Question: I need to add piecewise polynomials derived from multiple datasets. Is there an easy way to add piecewise polynomials together without interpolating? In other words, given PP1 and PP2, is there a way to generate PP3 (where PP3 remains in a piecewise polynomial form)? e.g...
'''
t1 = linspace(0,1,5);
t2 = linspace(0,1,7);
pp1 = spline(t1,sin(pi*t1));
pp2 = spline(t2,t2.^2);
close all
hold on
tnew = linspace(0,1,50);
h(:,1) = plot(tnew,ppval(pp1,tnew));
plot(t1,ppval(pp1,t1),'bs')
h(:,2) = plot(tnew,ppval(pp2,tnew));
plot(t2,ppval(pp2,t2),'rs')
h(:,3) = plot(tnew,ppval(pp1,tnew)+ppval(pp2,tnew));
legend(h,{'spline of sin(\pi t)','spline of t^2','sin(\pi t)+t^2'},...
'location','northwest')
xlabel('t')
'''
But instead of specifying 'tnew' explicitly, I would like a new piecewise polynomial 'pp3' that is effectively 'pp1'+'pp2'.

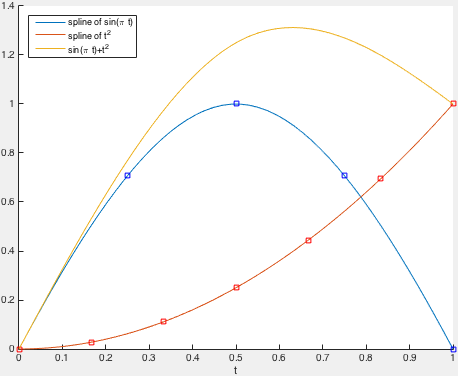
Answer: This is probably the easiest way to get 'pp1' + 'pp2' Adding to the code in the question:
'''
pp12 = @(x) ppval(pp1,x)+ppval(pp2,x);
breaks = unique([pp1.breaks,pp2.breaks]);
pp3 = spline(breaks,pp12(breaks));
plot(tnew,ppval(pp3,tnew),'k:');
'''
Gives the dotted black line:

with 'pp3' being in piecewise-polynomial form with segments defined only by the breakpoints of pp1 and pp2. Running 'max(abs(ppval(pp3,tnew) - pp12(tnew)))' yields '2.7756e-16', which is of the order of 'eps'.
Thanks to @LuisMendo and @TroyHaskin for their suggestions.